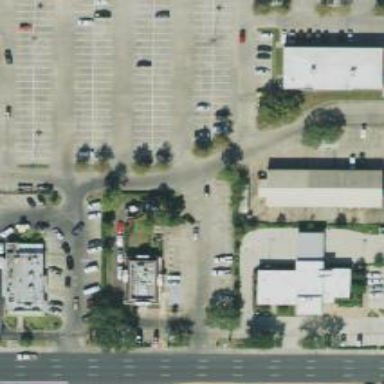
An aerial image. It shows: Parking space is available.